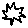
Label: star